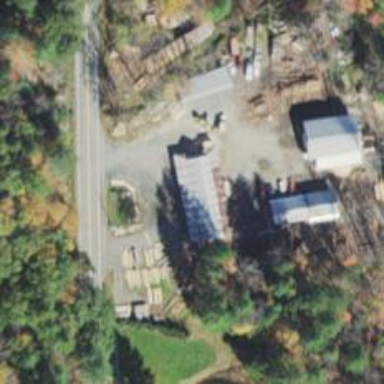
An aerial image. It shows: Sawmill craft.